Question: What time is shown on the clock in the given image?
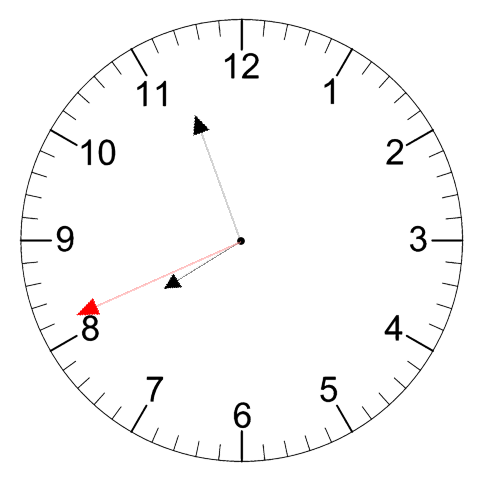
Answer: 07:56:41